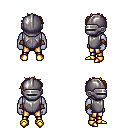
a pixel art fantasy rpg character, male body template, dark elf, purple skin, steel chest armor, gold greaves, blonde bedhead hairstyle, metal helm, cloth bracers, gold boots, four views (front, back, left, right), 2x2 character sprite sheet, small pixel art, hard edges, no anti-aliasing